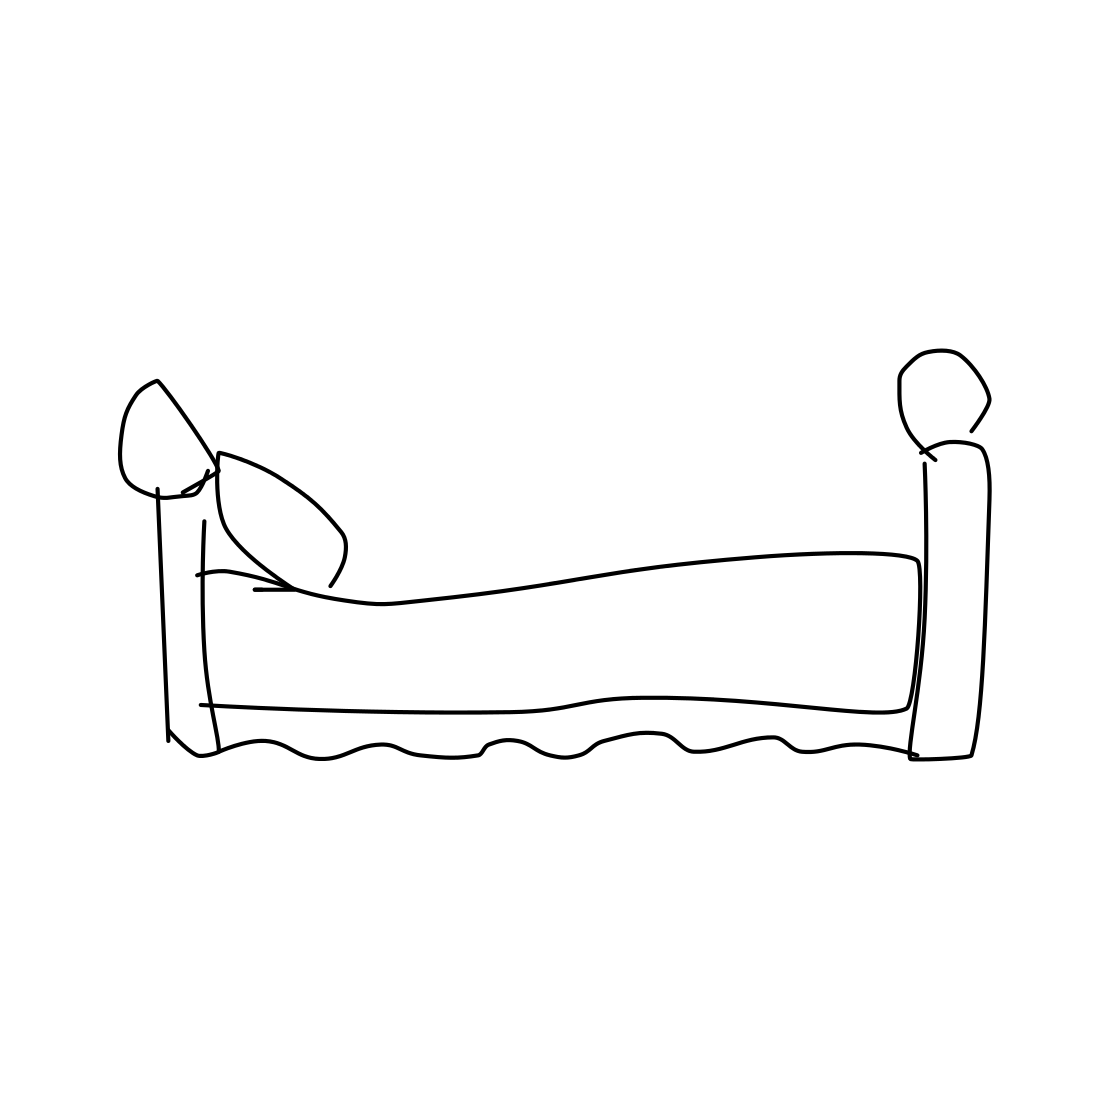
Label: bed